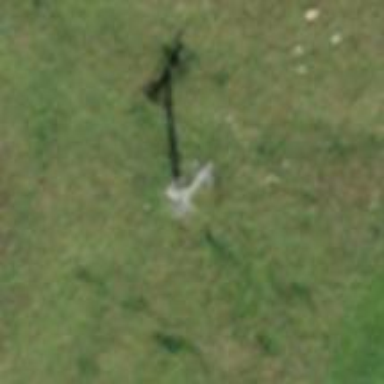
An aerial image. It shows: Pylon for aerialway.